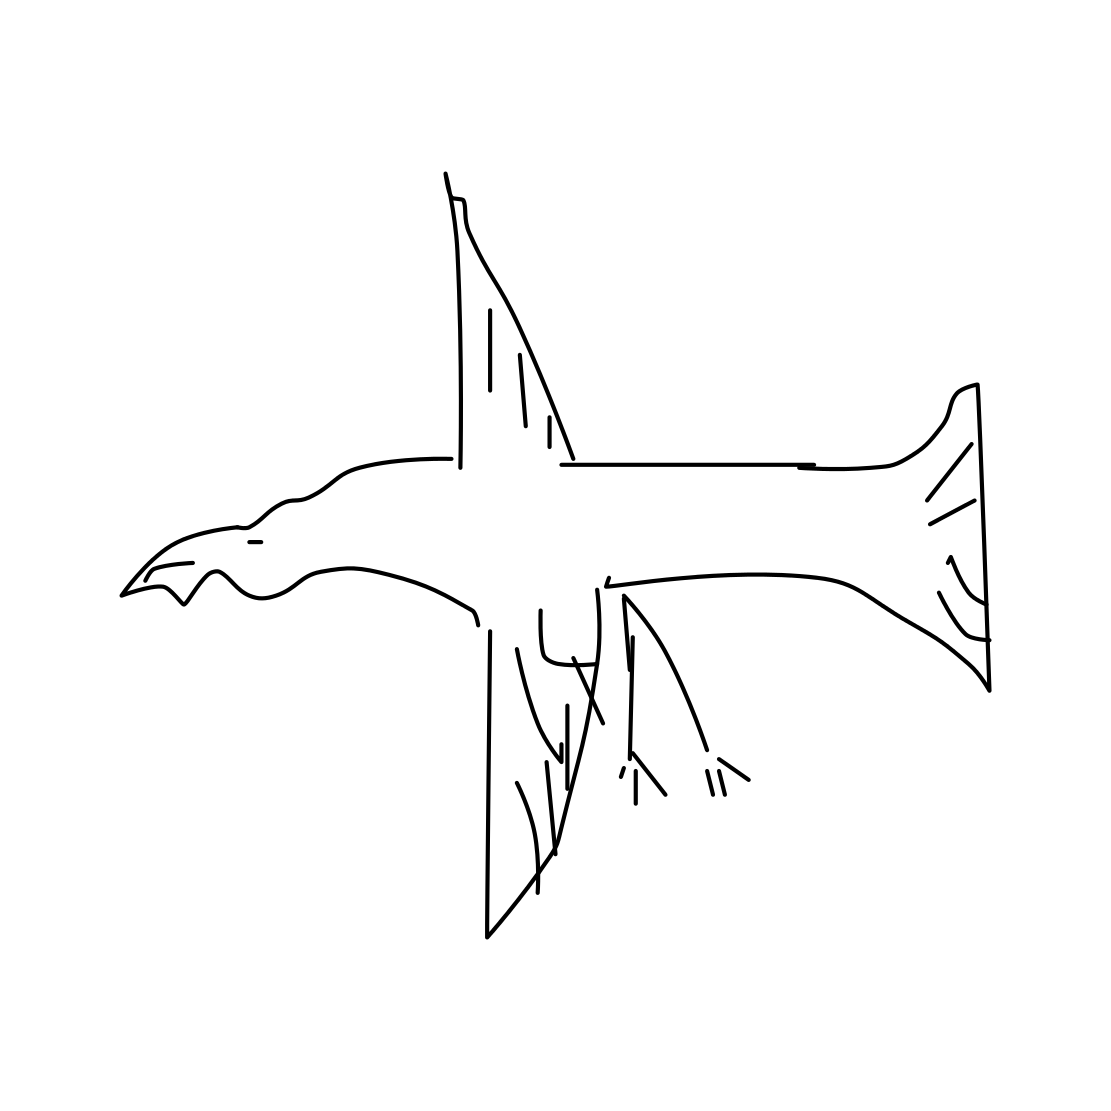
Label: seagull